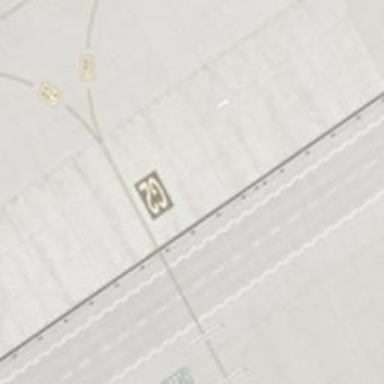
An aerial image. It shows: Taxiway at the airport with concrete surface.